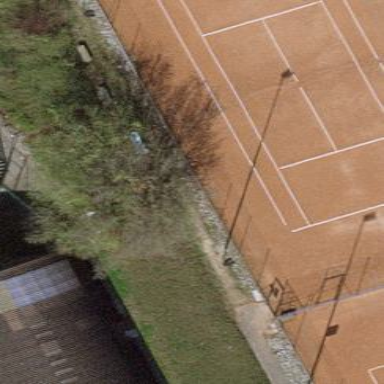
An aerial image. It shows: Tennis court on the leisure land pitch.